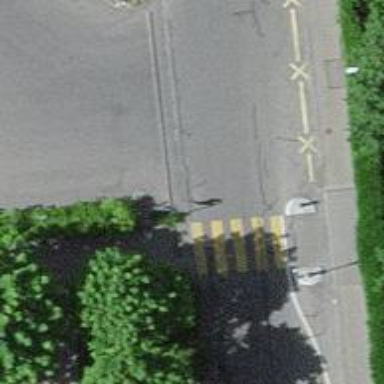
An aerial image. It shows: Footway surfaced with stone plates.